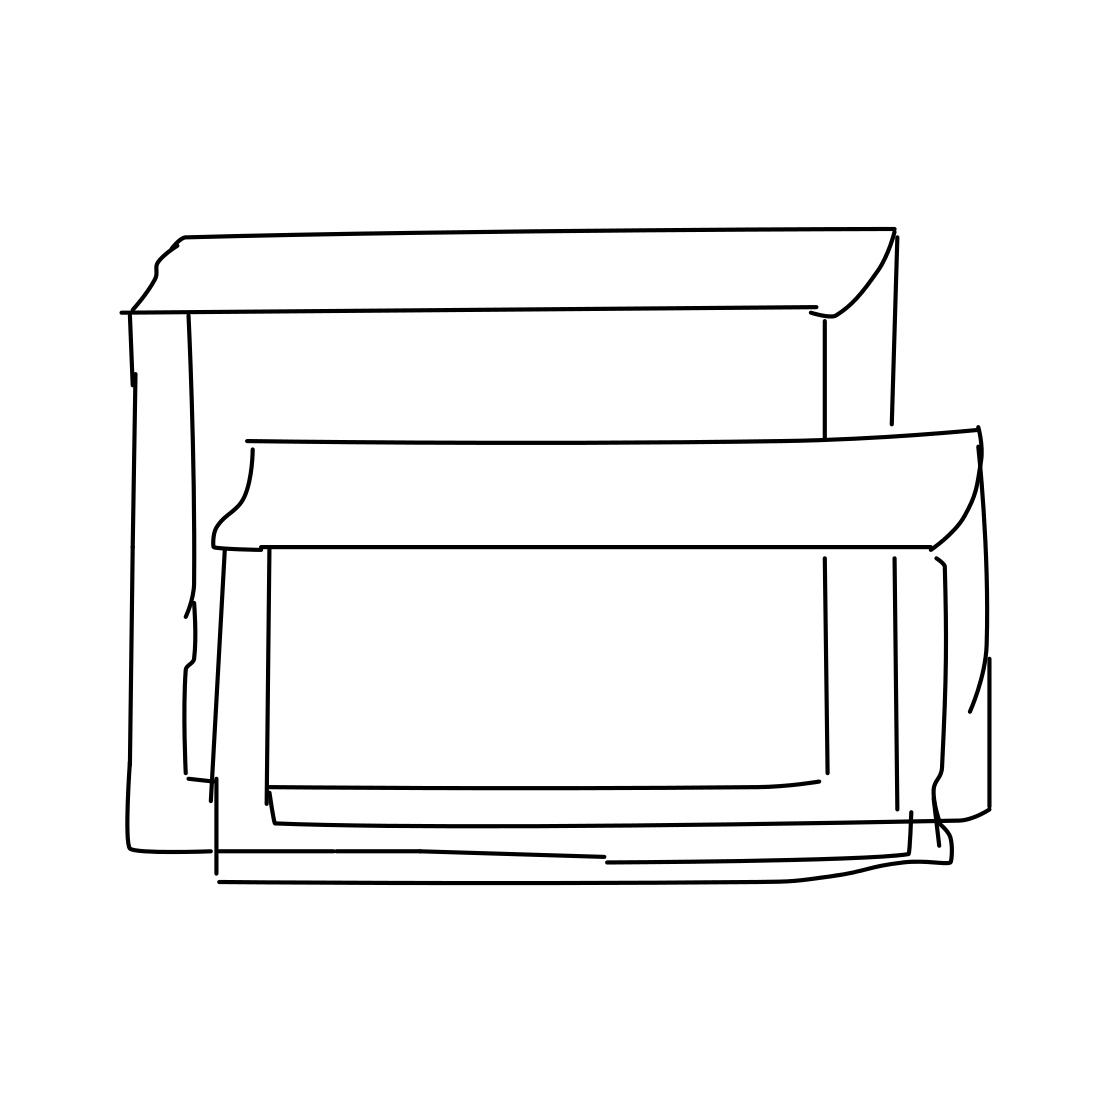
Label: bench